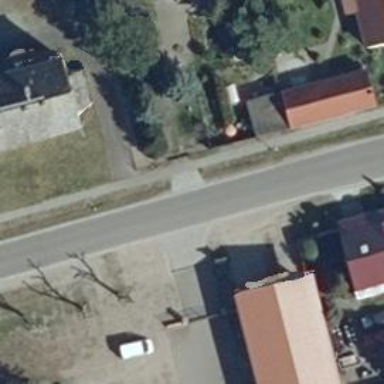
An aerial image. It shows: Driveway leading to service road.